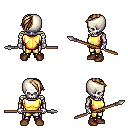
a pixel art fantasy rpg character, male body template, skeleton, gold chest armor, gold greaves, blonde long mohawk hairstyle, brown shoes, spear, four views (front, back, left, right), 2x2 character sprite sheet, small pixel art, hard edges, no anti-aliasing